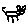
Label: cat